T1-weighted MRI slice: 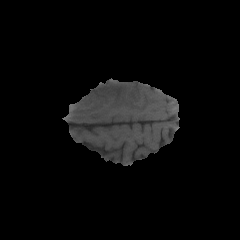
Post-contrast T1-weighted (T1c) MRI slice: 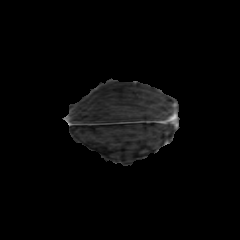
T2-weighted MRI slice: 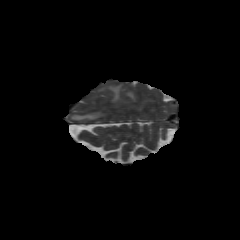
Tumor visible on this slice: yes